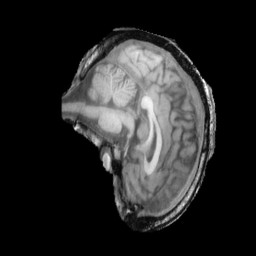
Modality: T1w
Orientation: sagittal
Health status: ill
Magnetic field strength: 3 T